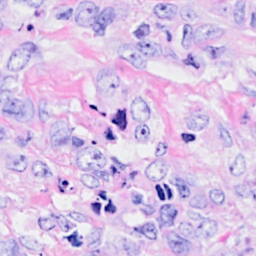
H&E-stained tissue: Breast